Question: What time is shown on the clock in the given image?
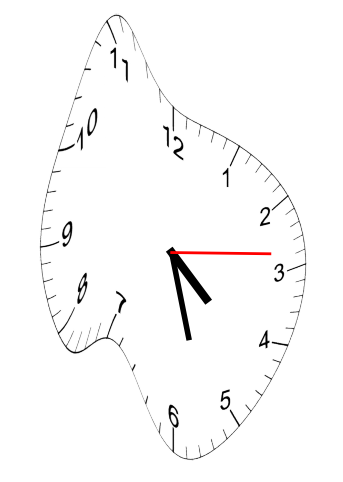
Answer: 04:27:14